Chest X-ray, AP view. Patient: 39 years old, sex M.
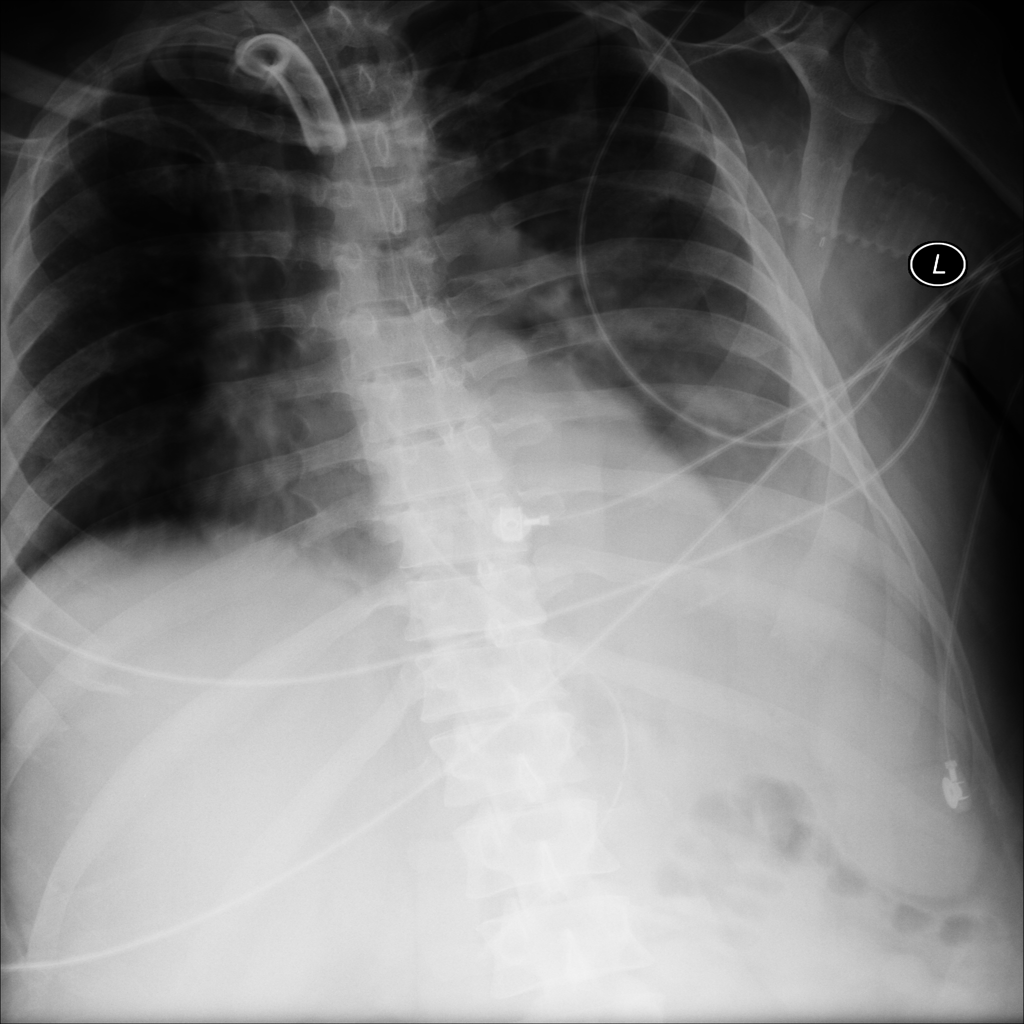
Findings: No Finding